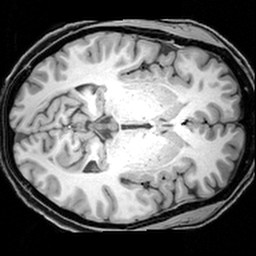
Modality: T1w
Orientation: axial
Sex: female
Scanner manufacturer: siemens
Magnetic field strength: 3 T
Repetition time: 1.9 s
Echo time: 0.00397 s